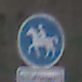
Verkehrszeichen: Reitweg
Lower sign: BesondereFahrzeugeUndTransportgueter12
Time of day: MorningAfternoon
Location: Outdoor (Suburban)
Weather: PartlyCloudy
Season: NotSpecified
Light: Natural